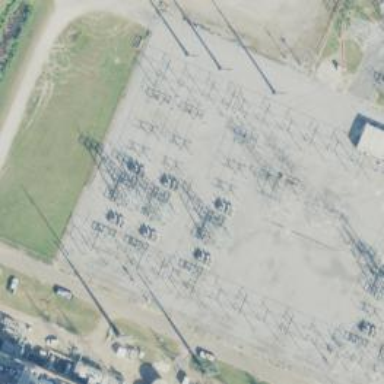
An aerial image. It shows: Switch used for power control.